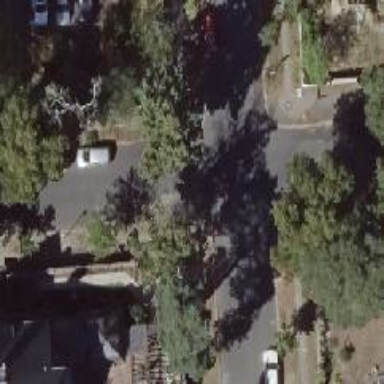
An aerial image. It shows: Residential road with asphalt surface and sidewalks on both sides. There are parallel parking lanes on both sides of the road.